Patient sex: M
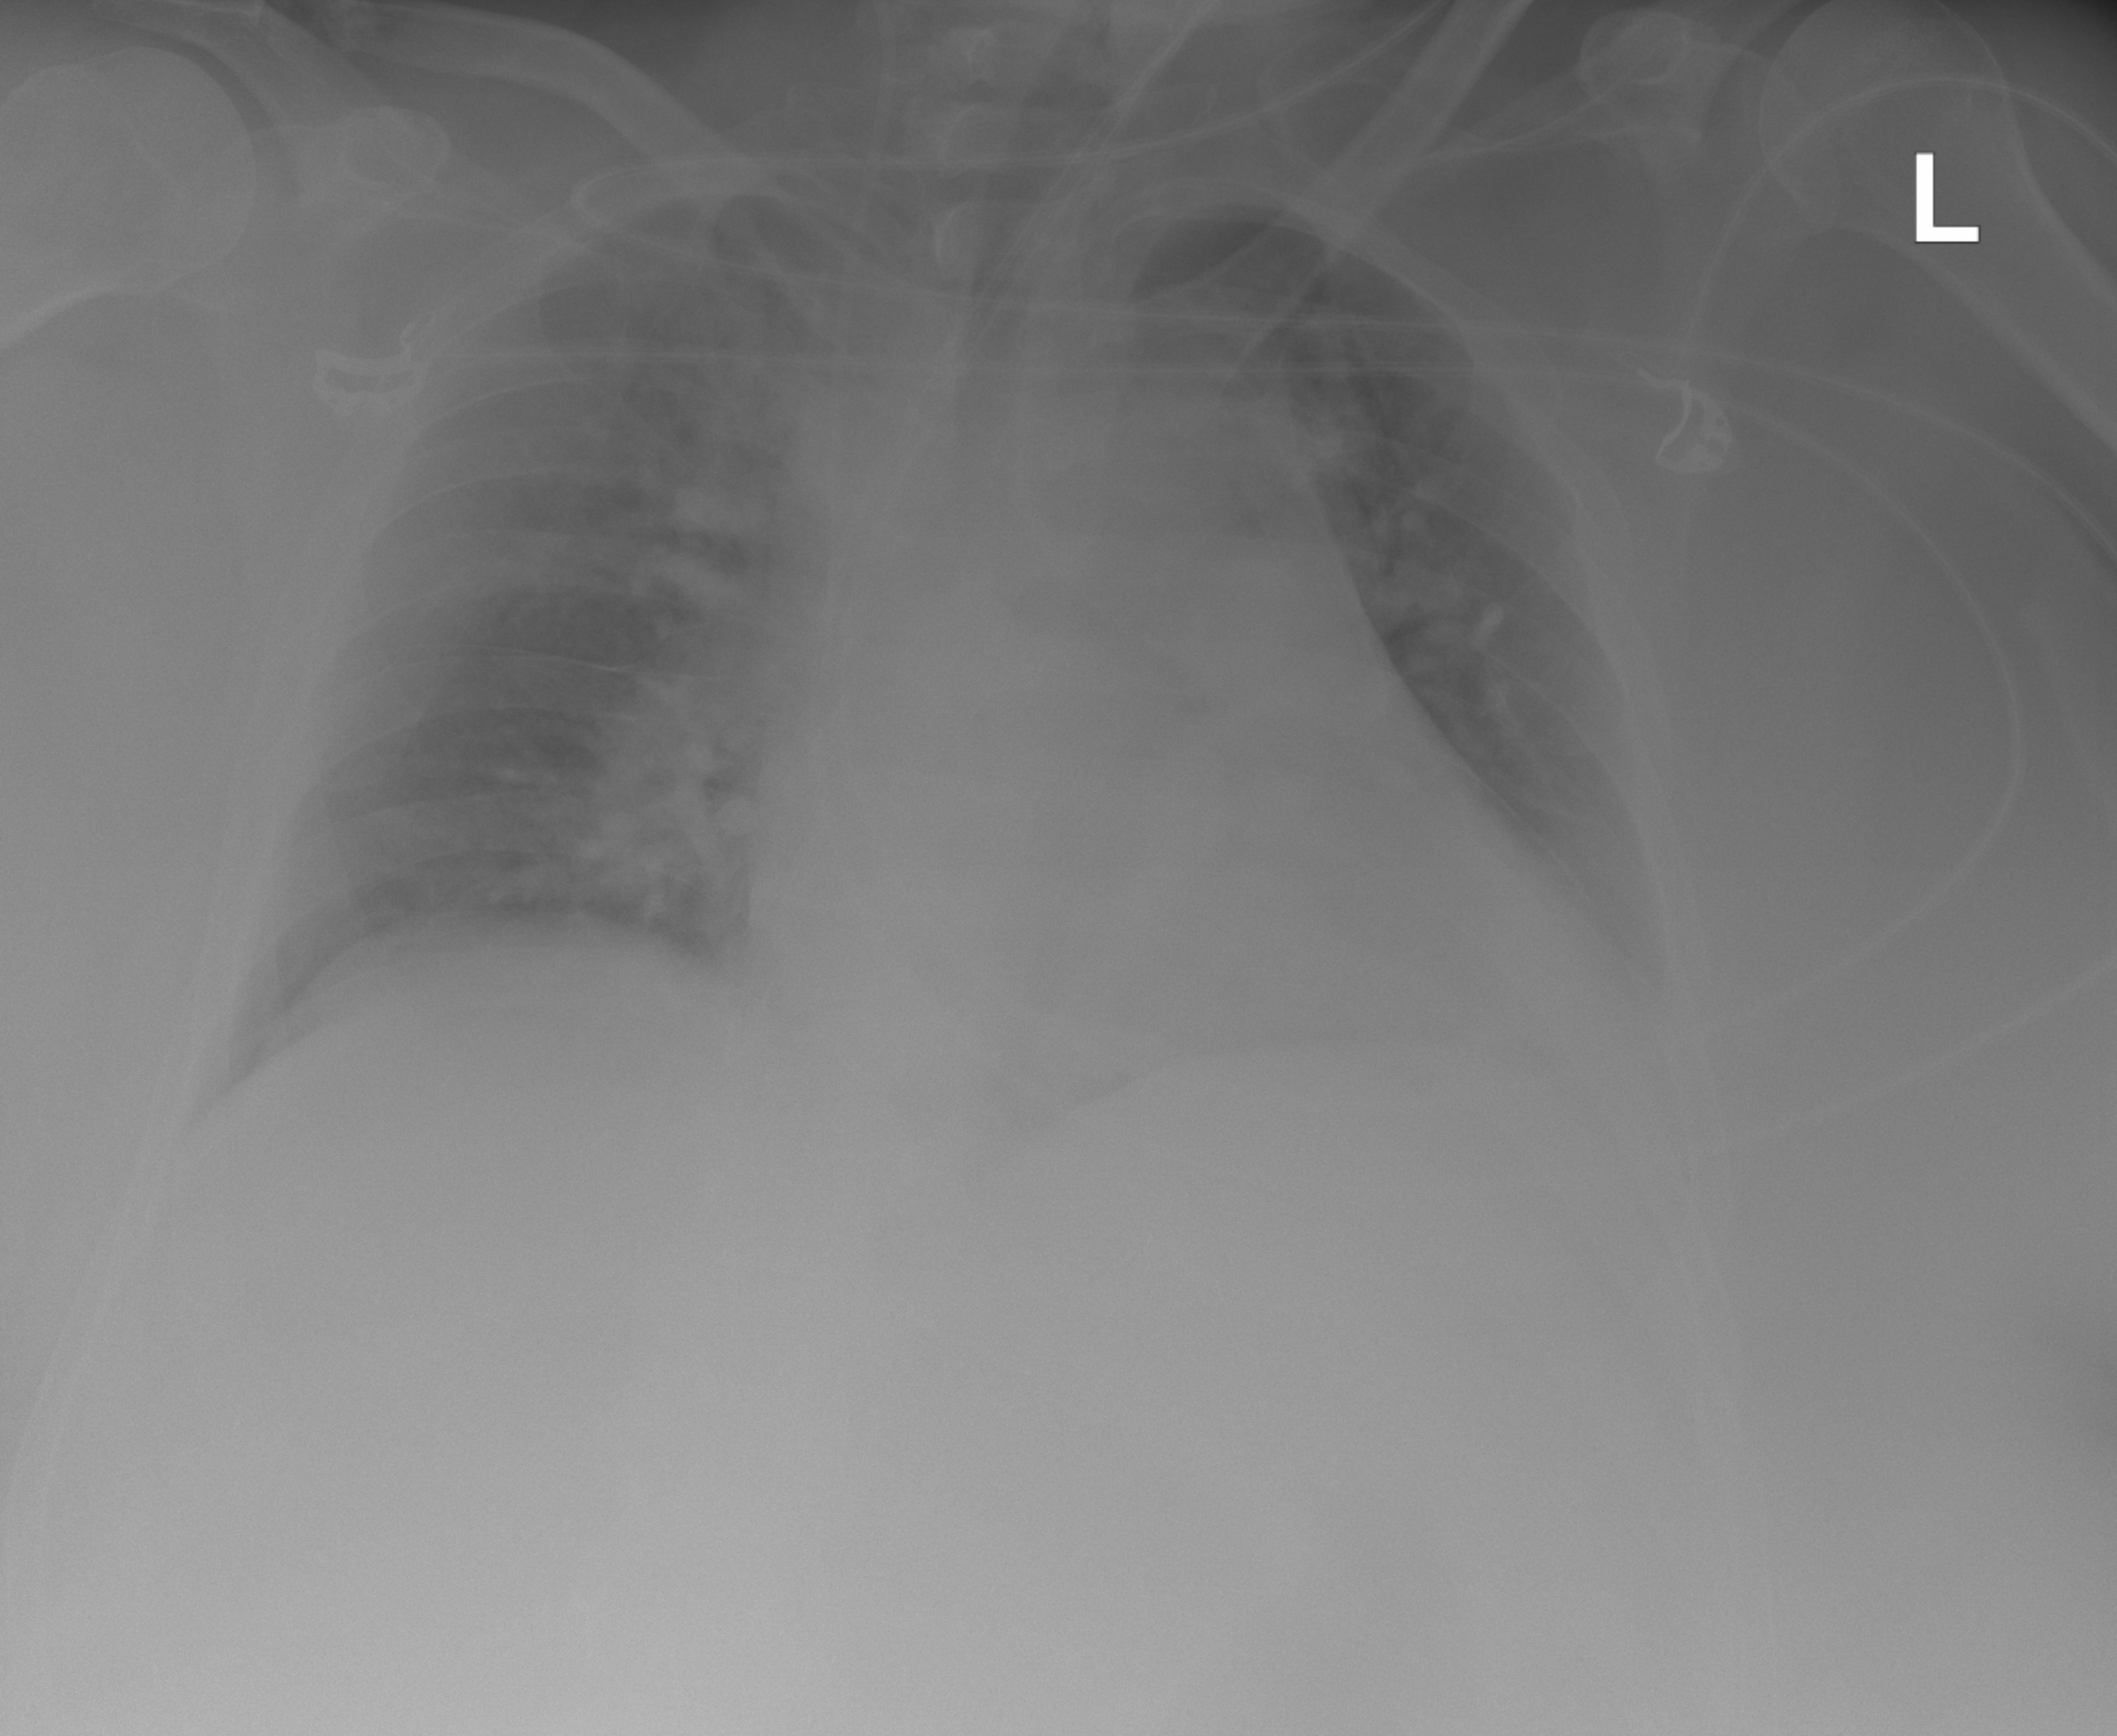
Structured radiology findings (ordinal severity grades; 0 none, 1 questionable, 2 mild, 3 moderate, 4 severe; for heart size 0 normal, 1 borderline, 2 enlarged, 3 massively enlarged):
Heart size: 2
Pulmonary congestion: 0
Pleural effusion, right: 0
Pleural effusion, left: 0
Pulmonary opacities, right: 0
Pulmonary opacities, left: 0
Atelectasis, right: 0
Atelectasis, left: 2